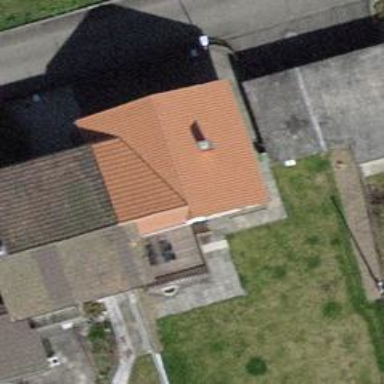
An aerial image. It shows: Building with tile roof.